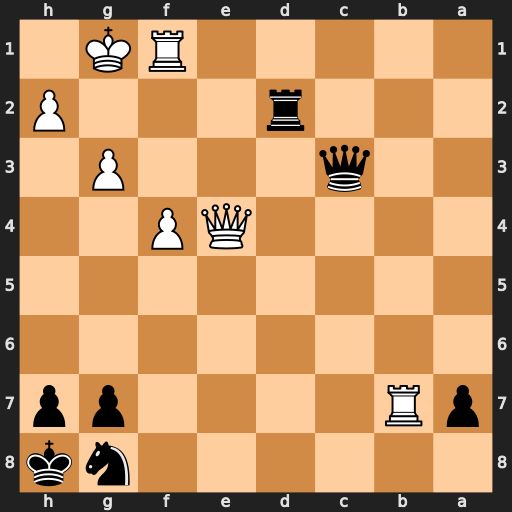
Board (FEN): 6nk/pR4pp/8/8/4QP2/2q3P1/3r3P/5RK1
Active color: b
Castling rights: -
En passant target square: -
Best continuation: Qc5+ Kh1 Qh5 h4 Qg4 Qg2 Rxg2